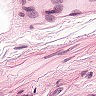
Metastatic tissue present: no